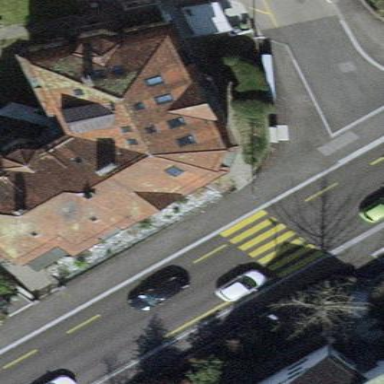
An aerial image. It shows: Apartments building with tiled roof.